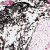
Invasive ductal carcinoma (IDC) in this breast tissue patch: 0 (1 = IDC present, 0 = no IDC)